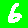
Digit: 6